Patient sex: M
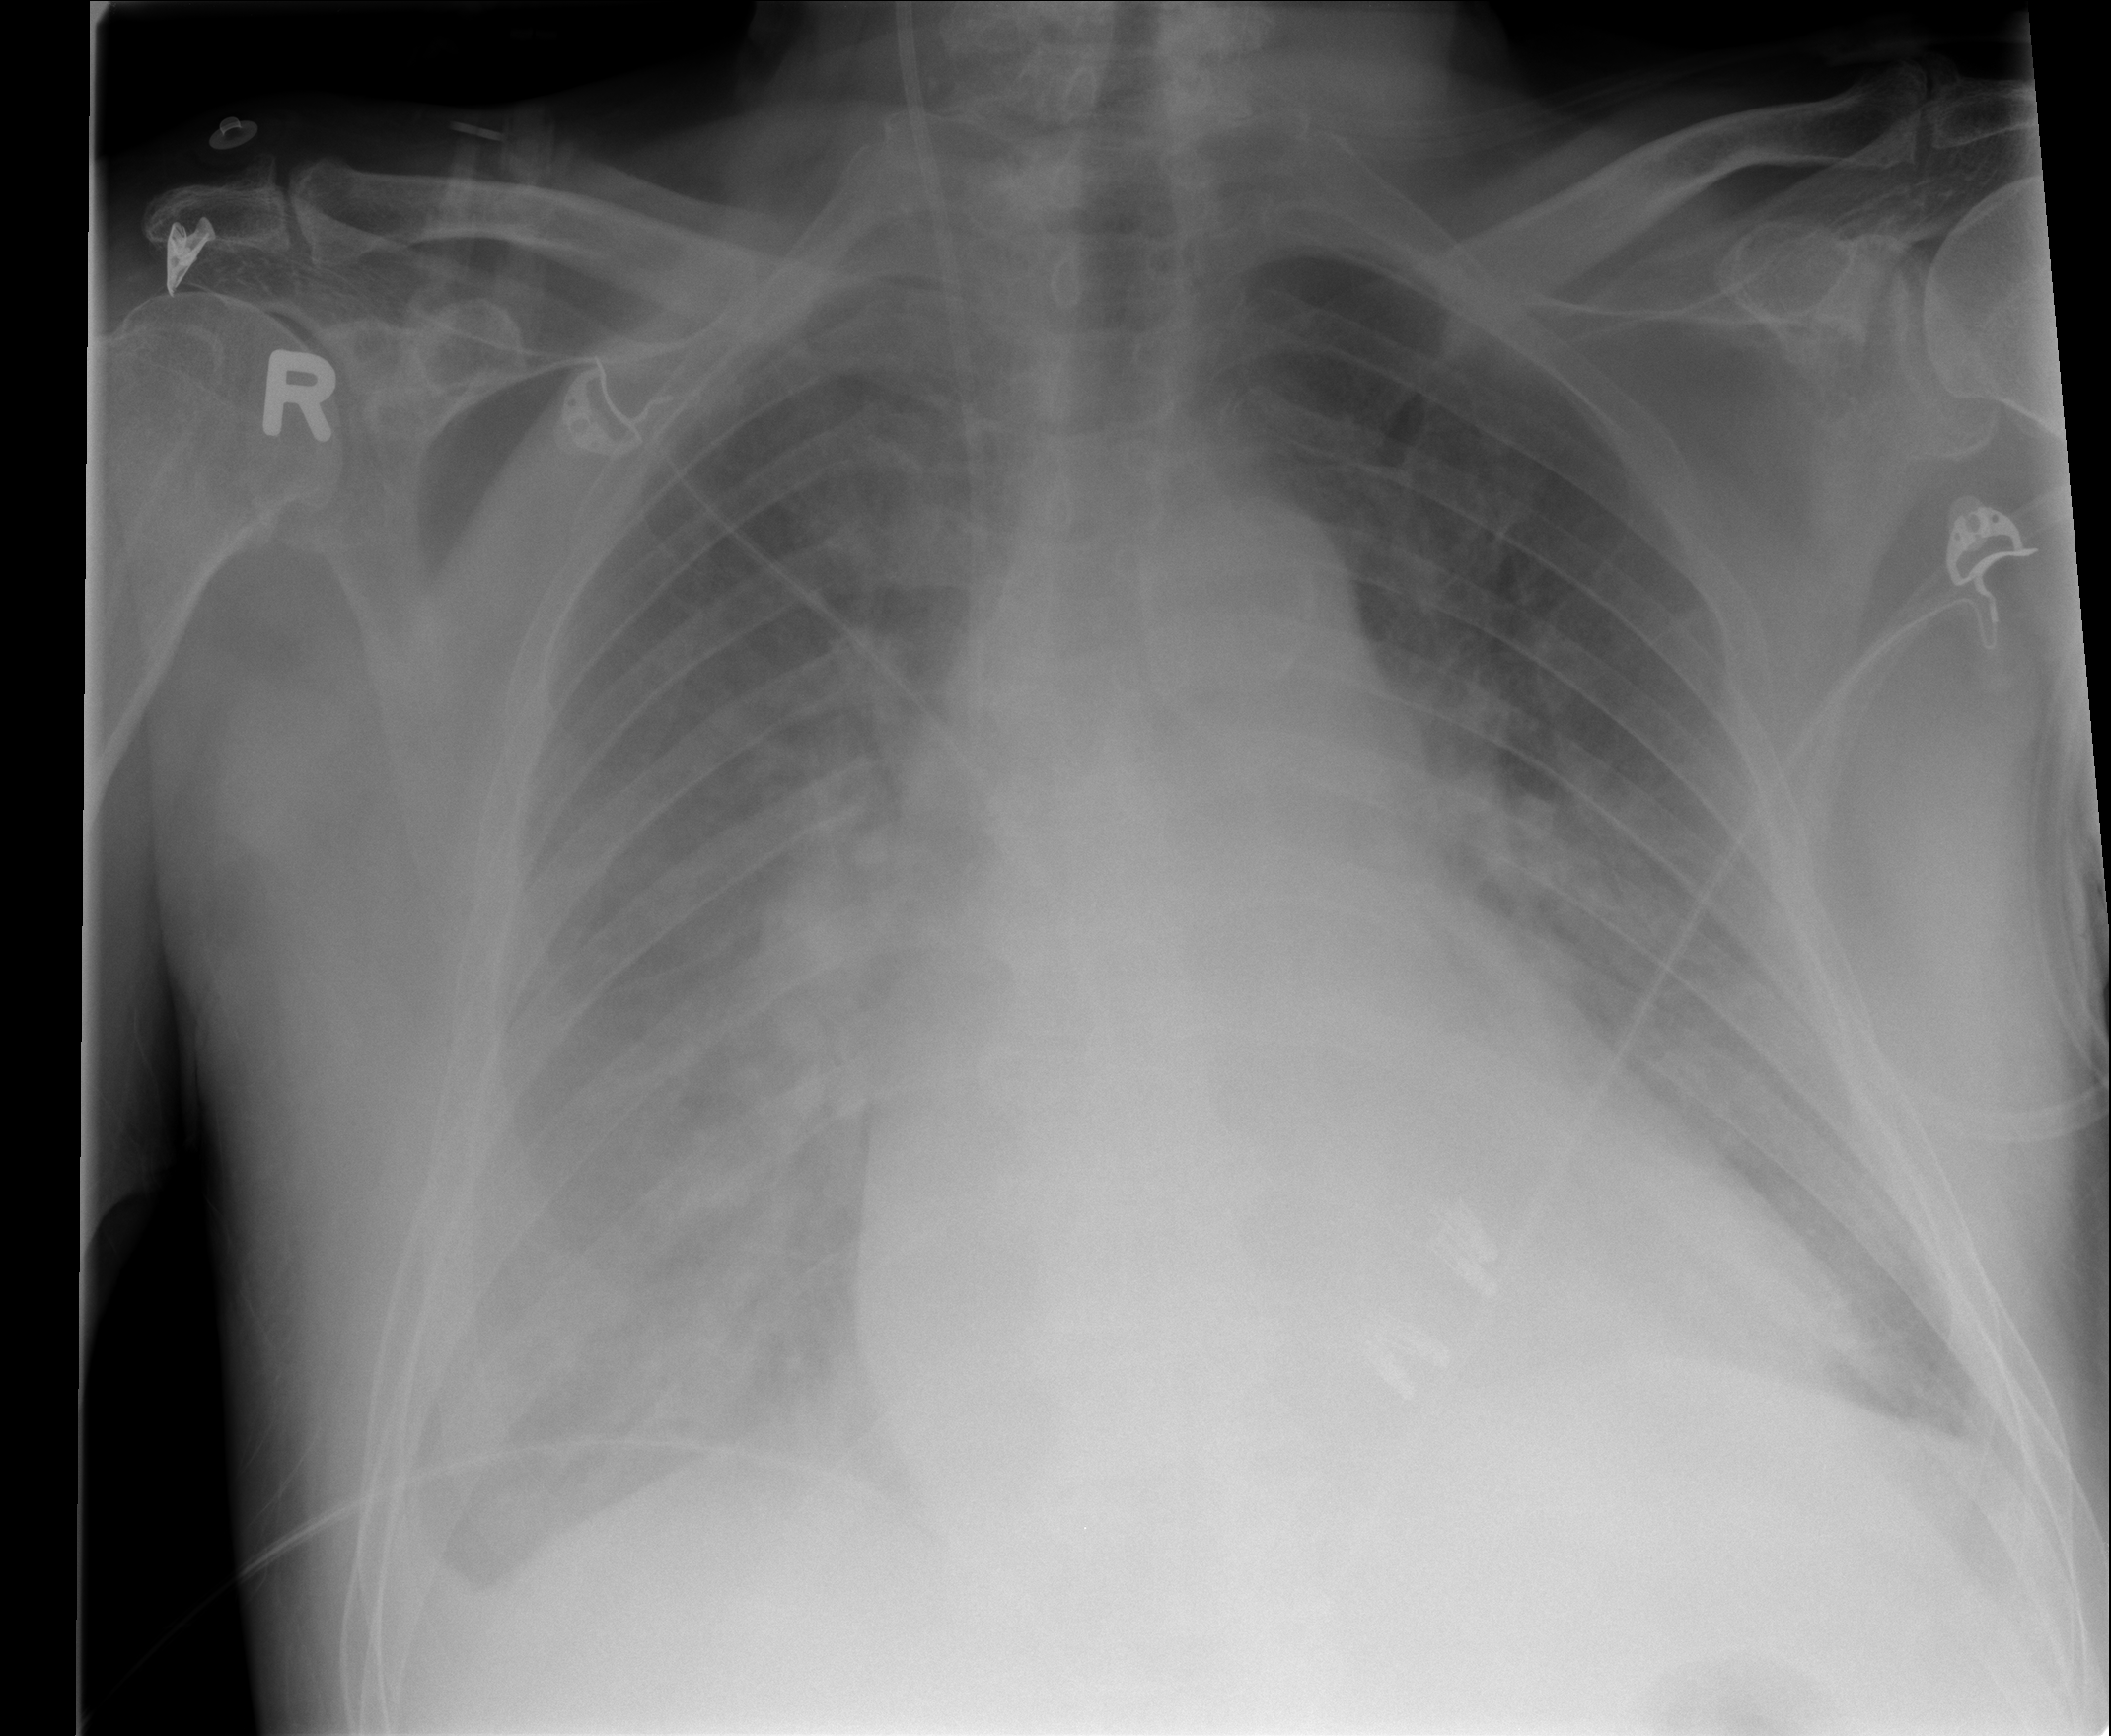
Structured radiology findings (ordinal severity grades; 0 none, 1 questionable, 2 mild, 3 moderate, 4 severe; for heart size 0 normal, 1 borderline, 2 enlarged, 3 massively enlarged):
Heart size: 2
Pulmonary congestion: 3
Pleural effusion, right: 2
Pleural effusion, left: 1
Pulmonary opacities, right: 3
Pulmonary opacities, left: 2
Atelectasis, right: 0
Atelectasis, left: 0